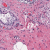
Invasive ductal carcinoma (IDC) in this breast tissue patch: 1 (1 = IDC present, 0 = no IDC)